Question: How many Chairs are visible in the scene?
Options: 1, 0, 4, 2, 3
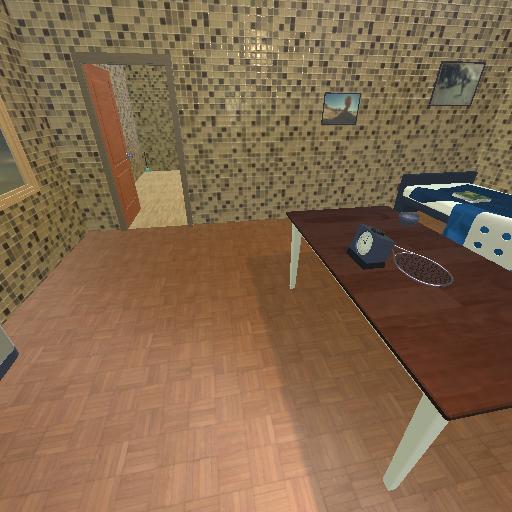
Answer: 1